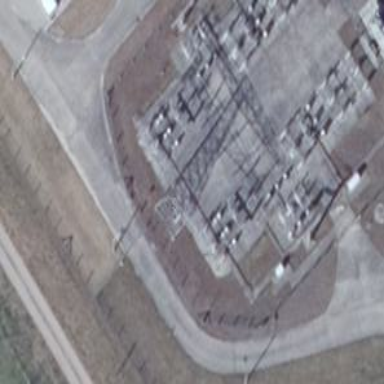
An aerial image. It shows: Tower is seen. It is likely the endpoint of substation.